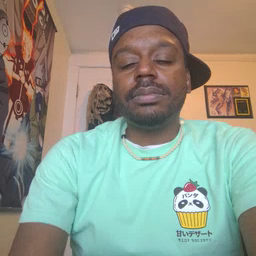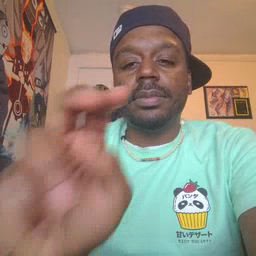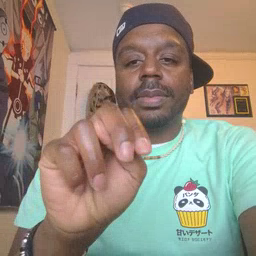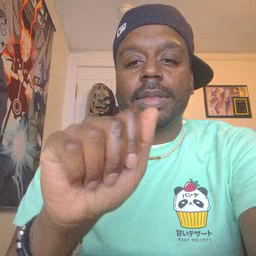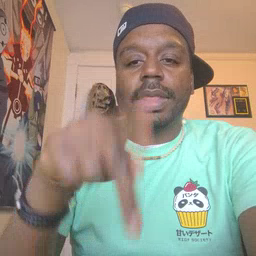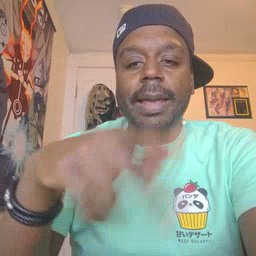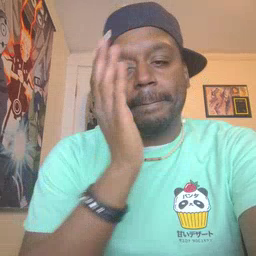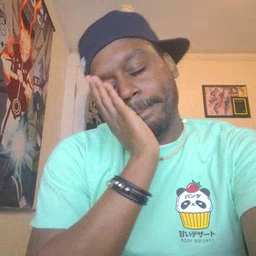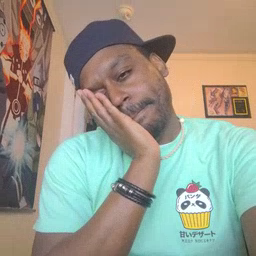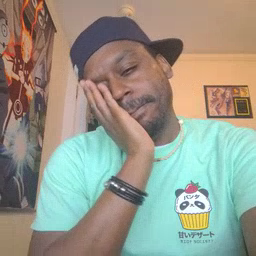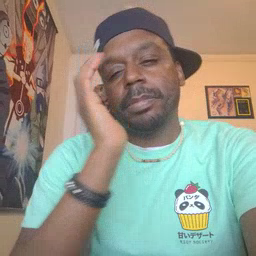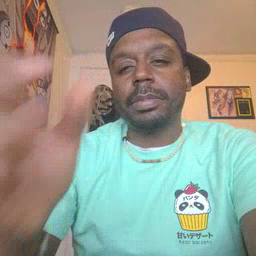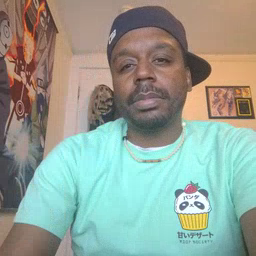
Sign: nap